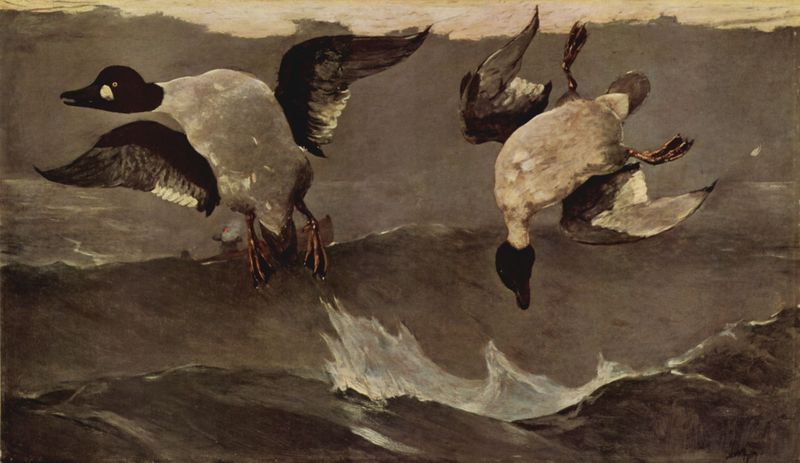
Titel: Doppeltreffer
Künstler: Winslow Homer
Standort: Washington (District of Columbia)
Institution: National Gallery of Art
Schlagwörter: dunkel, flügel, gemälde, gewitter, himmel, kampf, kopf, körper, meer, vogel, wasser, weiß, grün, see, bewegung, braun, grau, köpfe, schwarz, tier, tiere, augen, federn, gefieder, tod, tot, öl, horizont, natur, vögel, wind, gewässer, auge, futter, boot, fliegen, beine, schwanz, sprung, bein, füße, gischt, schiff, welle, wellen, ente, gans, schnabel, zwei, fischer, monochrom, enten, amerika, sepia, angst, brandung, flut, landung, luft, querformat, sturm, unwetter, woge, wogen, realistisch, manet, bauch, ölfarben, ozean, oben, unten, tierbild, bla, flug, schwimmen, gefahr, tauchen, bedrohlich, leinwand, erpel, gänse, schnäbel, schwimmhäute, wasservögel, jagd, fleck, rau, geflügel, federkleid, jäger, springen, fressen, sturz, kralle, schwänze, usa, tierstück, schlagen, jagen, getroffen, schwimmhaut, fischen, aufsteigen, franz mark, absturz, kopfüber, todeskampf, start, waaser, homer, wildgänse, sturzflug, waasser, wildgans, eiderenten, gnas, wildenten, winslow homer, blau#, bka, lejh, eowi, ekjh, dkh, entenfuß, wellen jagd, gischt wellen, sturez, wasscher